Question: In my website, I am using a color picker jquery plugin for picking colors from an image.I have change the cursor to an eyedropper icon using CSS. Right now,while clicking on the image,the color pointed by the upper part of cursor is picked.Since it is eyedrope cursor, i need to use its lower part to pick colors. Please help me out.
This is the cursoram that using :
Thanks
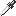
Answer: '''
cursor:url(http://www.yourwebsite.com/yourcursorname.cur) 0 16,default;
'''
Tell it where to set the x y coords in your css when declaring the cursor.